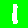
Digit: 1